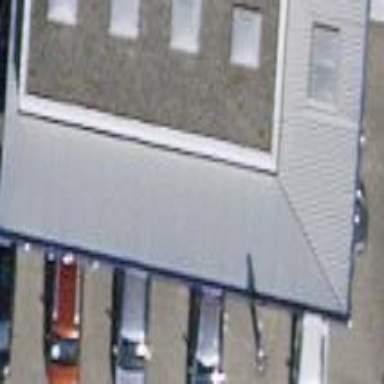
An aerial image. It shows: View of roof of building.